Field crop: maize
Growth stage: 1
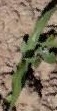
Species: maize